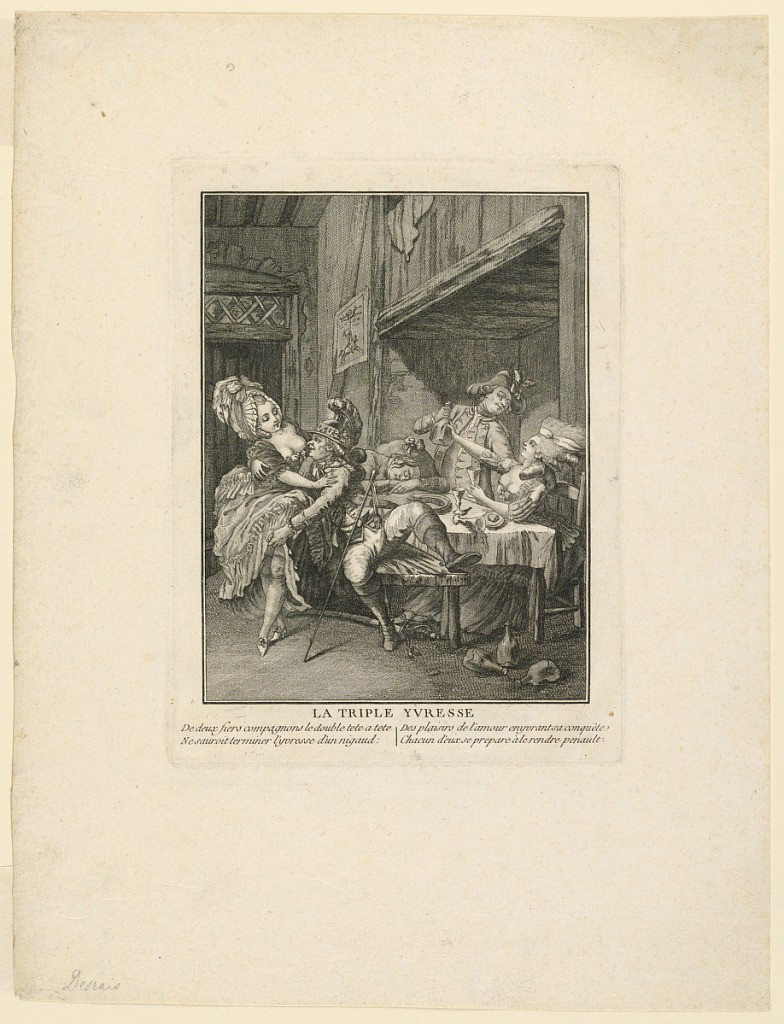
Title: La Triple Y Vresse
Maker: Claude-Louis Desrais, French, 1746–1816
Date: ca. 1775-1760
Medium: Engraving on paper
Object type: Print
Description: A scene of debauchery in an inn, showing two soldiers carousing with women at a table, while a third soldier has fallen into a drunken stupor.